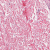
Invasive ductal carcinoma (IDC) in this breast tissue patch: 0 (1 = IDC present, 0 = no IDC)